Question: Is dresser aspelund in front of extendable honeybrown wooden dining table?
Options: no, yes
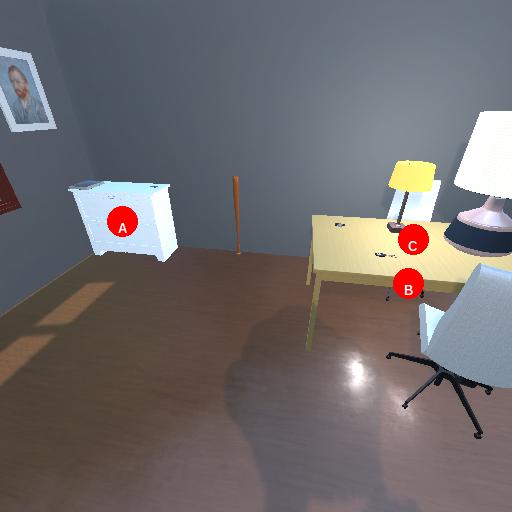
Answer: no